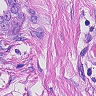
Metastatic tissue present: yes